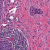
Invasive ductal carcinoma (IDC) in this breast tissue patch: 1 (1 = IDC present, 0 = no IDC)